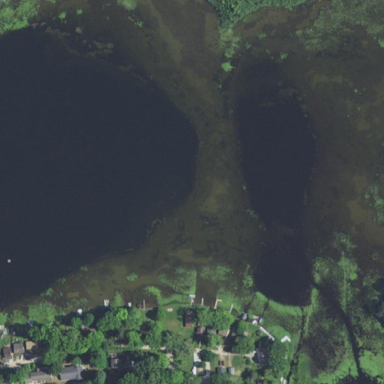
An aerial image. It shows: Serene lake.